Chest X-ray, AP view. Patient: 35 years old, sex M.
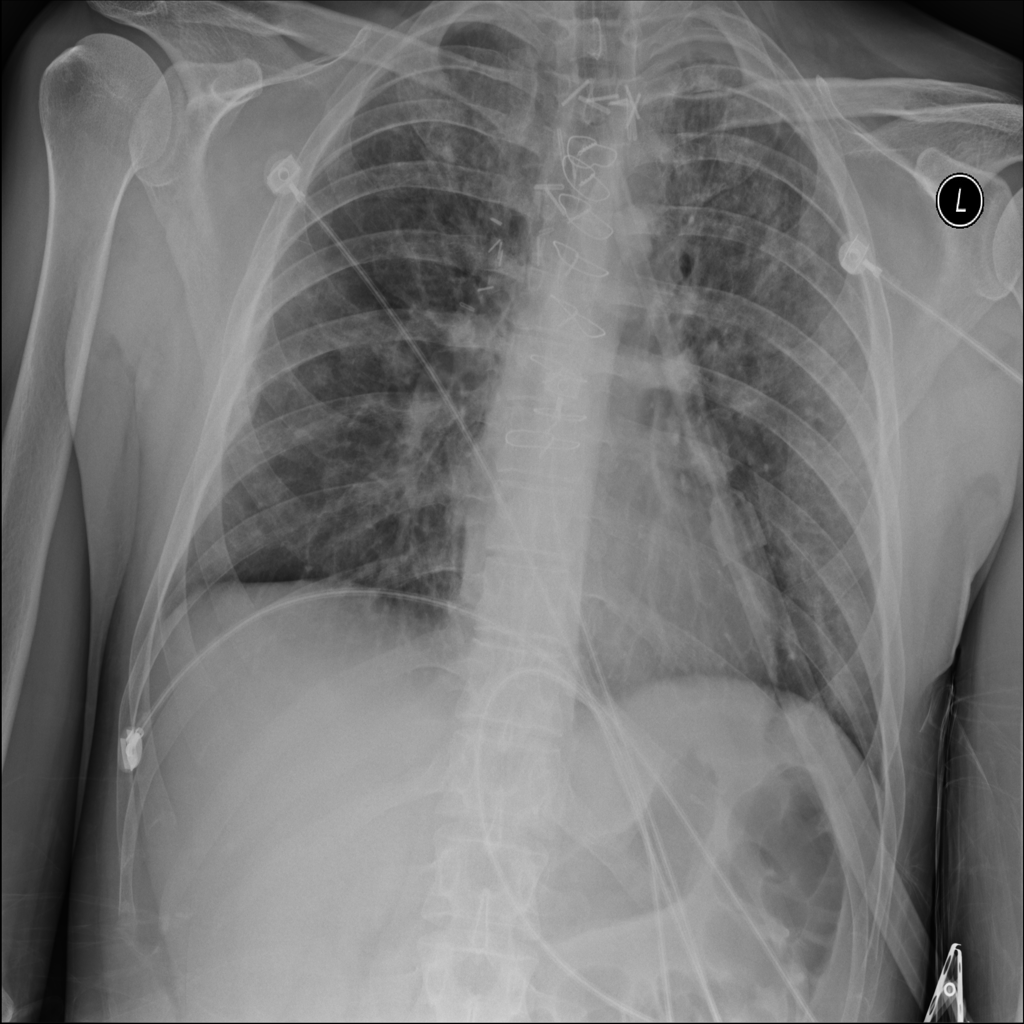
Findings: Nodule